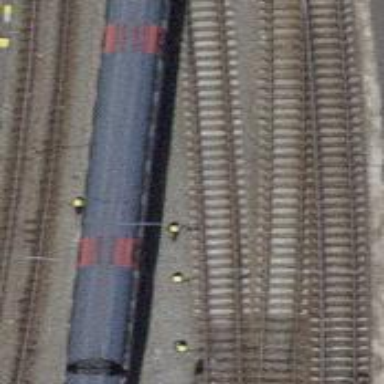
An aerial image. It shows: Rail siding with electrified tracks using contact line.